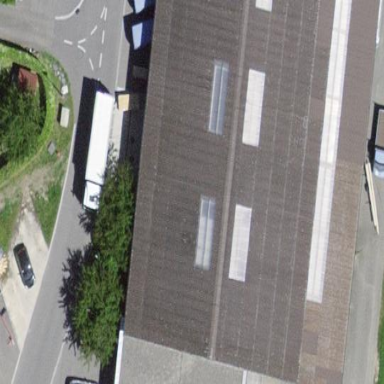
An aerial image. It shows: Commercial building.